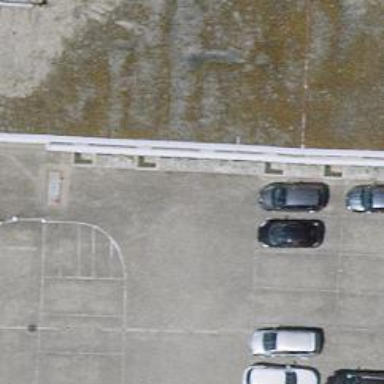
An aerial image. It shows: Parking aisle designated as service road.